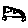
Label: car